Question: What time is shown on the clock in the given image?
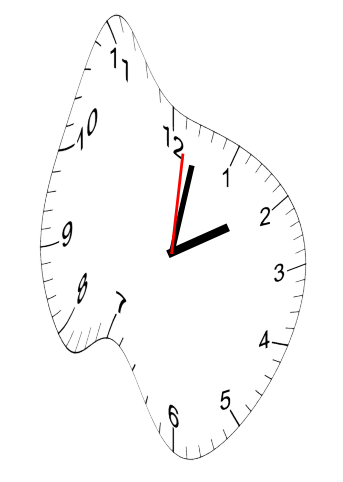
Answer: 02:02:01